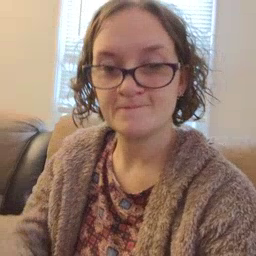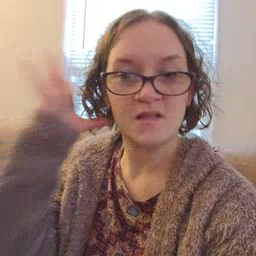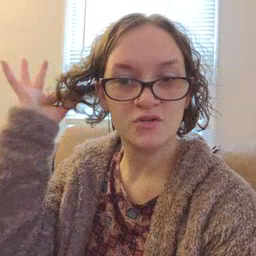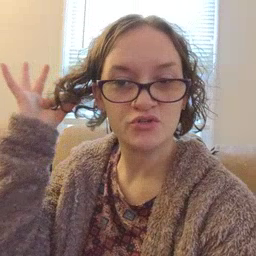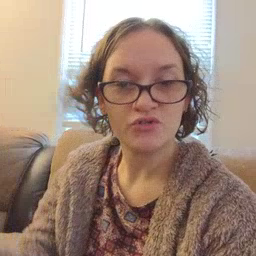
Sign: hair